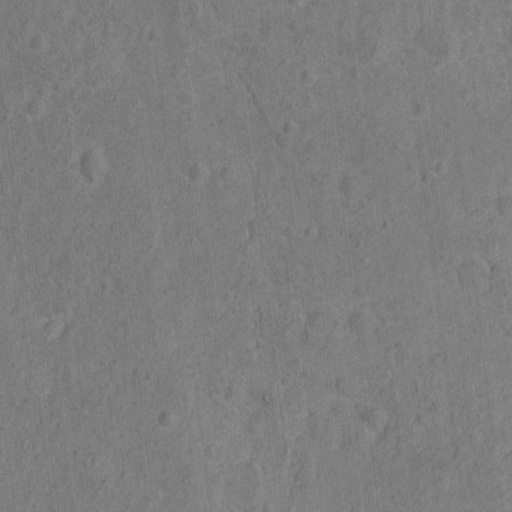
Classes present: Background